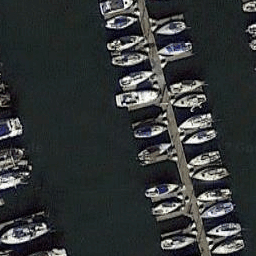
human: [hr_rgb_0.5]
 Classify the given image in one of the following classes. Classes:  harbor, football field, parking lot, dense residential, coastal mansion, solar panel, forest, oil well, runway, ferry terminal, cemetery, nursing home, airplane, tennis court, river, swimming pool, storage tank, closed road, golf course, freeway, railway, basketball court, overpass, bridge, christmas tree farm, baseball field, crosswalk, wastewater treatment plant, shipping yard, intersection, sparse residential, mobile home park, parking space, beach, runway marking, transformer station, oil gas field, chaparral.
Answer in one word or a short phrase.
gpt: harbor